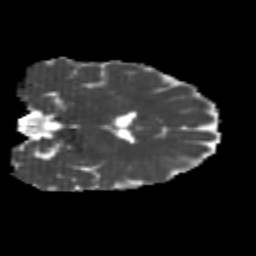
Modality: MD
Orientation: coronal
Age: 25
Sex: female
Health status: healthy
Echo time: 0.074 s